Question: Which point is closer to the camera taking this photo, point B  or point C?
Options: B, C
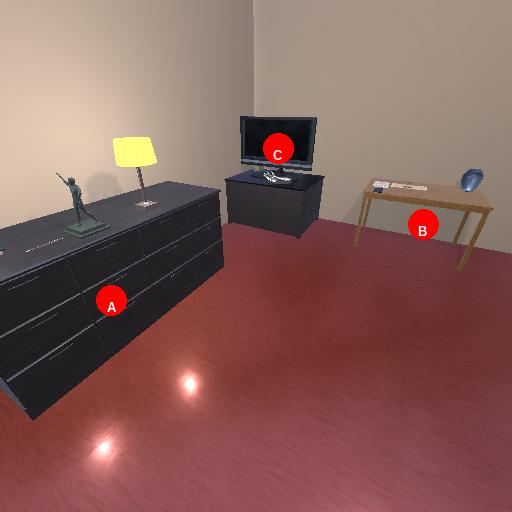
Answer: B